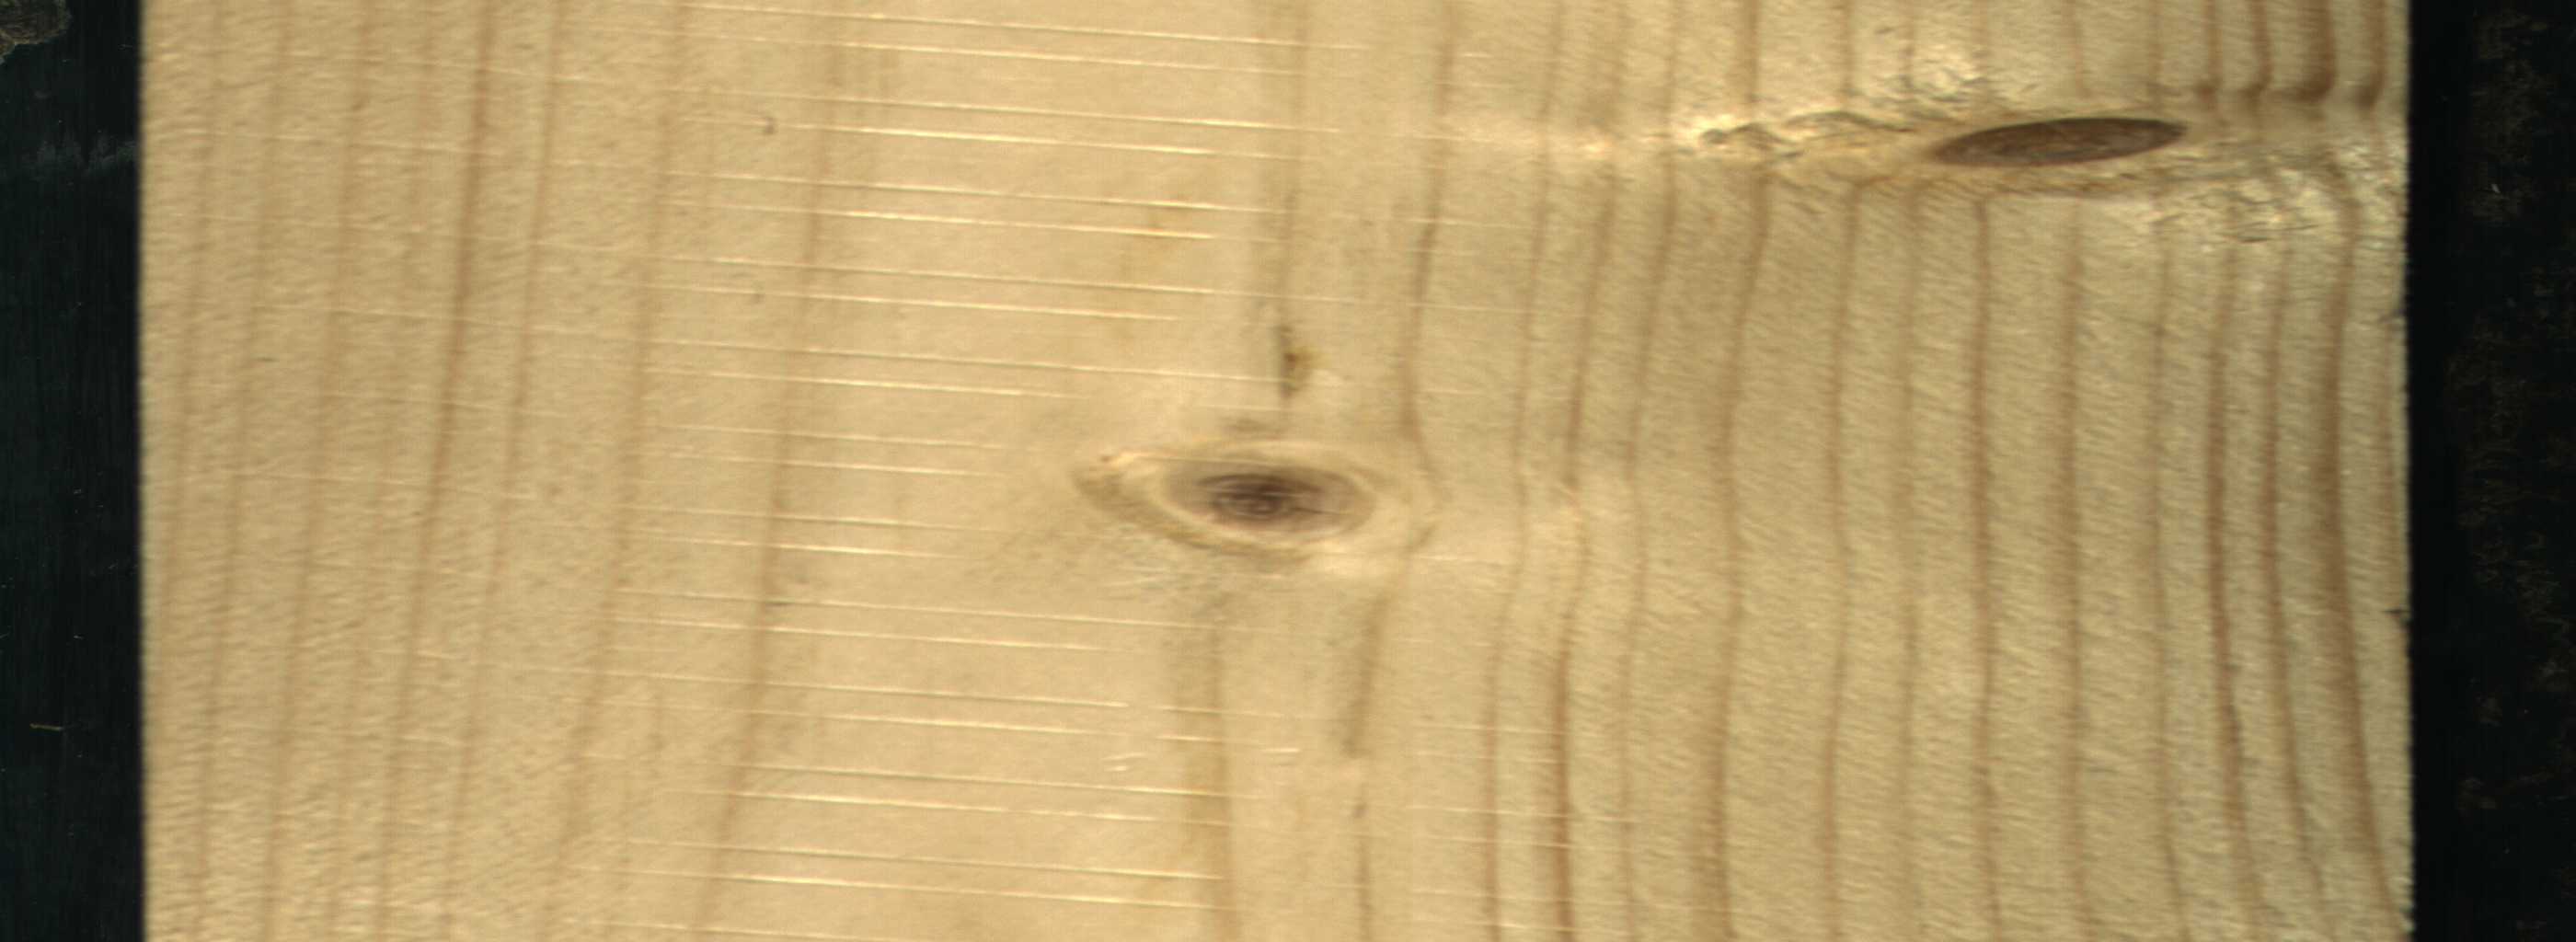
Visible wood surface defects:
Dead_Knot
Live_Knot